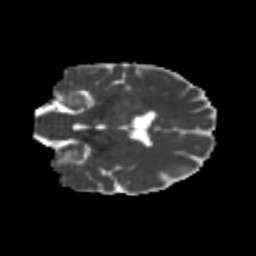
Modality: MD
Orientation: coronal
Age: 21
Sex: female
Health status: healthy
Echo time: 0.074 s